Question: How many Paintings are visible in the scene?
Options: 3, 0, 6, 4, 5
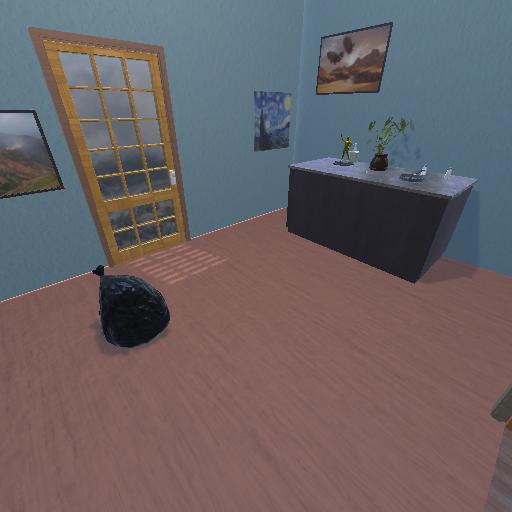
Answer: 3